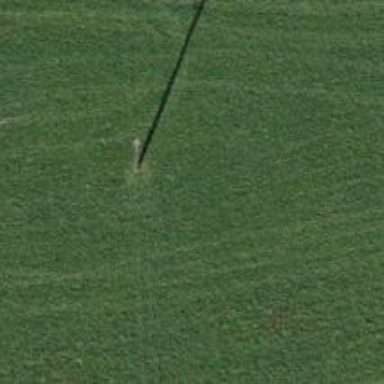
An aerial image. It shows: Power pole.